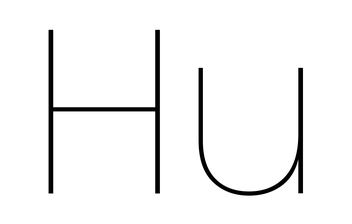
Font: Poppins-Thin